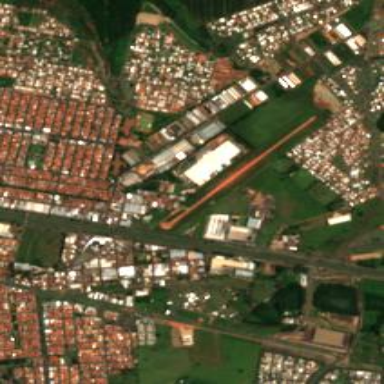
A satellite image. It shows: Fence around aerodrome.